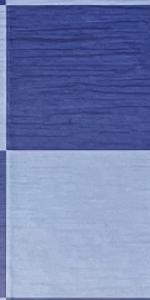
Label: Empty